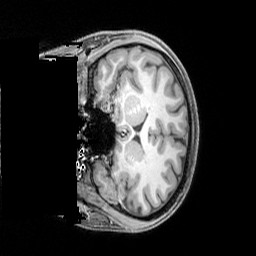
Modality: T1w
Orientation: coronal